Question: At first i'm trying to access local file in my app folder:
'''
NSData *data = [NSData dataWithContentsOfFile:
[@"countries.json" stringByExpandingTildeInPath]];
'''
result is always NULL
then i tried to check is file exists:
'''
NSString* documentsPath = [NSSearchPathForDirectoriesInDomains(NSDocumentDirectory, NSUserDomainMask, YES) objectAtIndex:0];
NSString* foofile = [documentsPath stringByAppendingPathComponent:@"countries.json"];
BOOL fileExists = [[NSFileManager defaultManager] fileExistsAtPath:foofile];
'''
it doesn't exist, and i use following code to access my json file:
'''
NSString *data1 = [[NSBundle mainBundle] pathForResource:@"countries" ofType:@"json"];
NSData *data2 = [[NSData alloc] initWithContentsOfFile:data1];
'''
it getting the file but when i try to parse it:
'''
NSDictionary *dict1 =[data2 yajl_JSON];
'''
i getting an error:
'''
[NSConcreteData yajl_JSON]: unrecognized selector sent to instance 0x6838d60
'''
---
:
- Is there any chance to convert NSData to NSConcreteData?- Am i using the right approach to access data?
---
Api documentation - <URL>
Screenshot of my Xcode Build Phases:

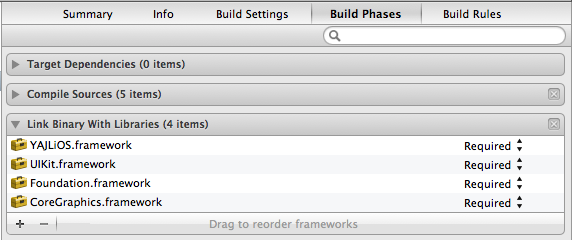
Answer: According to the YAJL documentation the method you are trying to invoke does in fact exist.
That leaves only one option; you have not fully linked against the YAJL framework.
Make sure it shows up within the list of linked frameworks/libraries of your App target just like 'CFNetwork.framework' shows up in my example.

Since the method you are trying to invoke is in fact part of a on 'NSData', make sure you include '-ObjC' in your .

<URL>.
> This flag causes the linker to load every object file in the library
that defines an Objective-C class or category. While this option will
typically result in a larger executable (due to additional object code
loaded into the application), it will allow the successful creation of
effective Objective-C static libraries that contain categories on
existing classes.